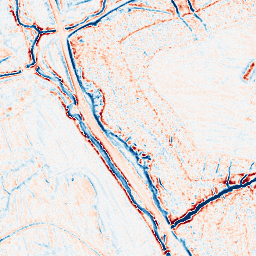
Category: edge_preserving
Decomposition family: bilateral
Decomposition parameters: d: 9
sigma_color: 150
sigma_space: 25
Upsampling method: quartic
Upsampling parameters: scale: 8
Upsampling scale: 8